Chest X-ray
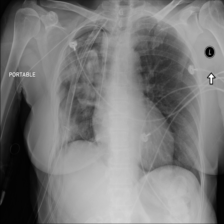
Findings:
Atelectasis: negative
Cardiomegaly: negative
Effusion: negative
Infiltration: negative
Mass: negative
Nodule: negative
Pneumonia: negative
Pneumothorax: positive
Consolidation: negative
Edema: positive
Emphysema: negative
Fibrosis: negative
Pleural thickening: negative
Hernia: negative